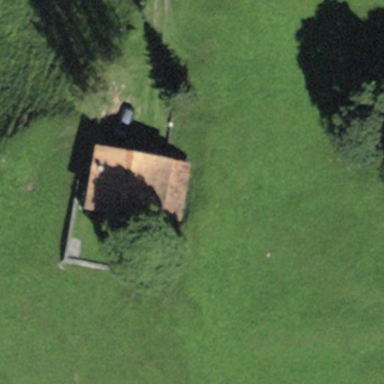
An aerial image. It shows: Detached building.